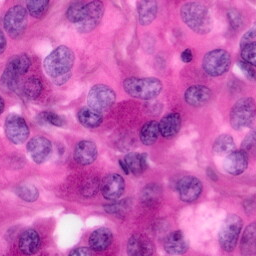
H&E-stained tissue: Pancreatic